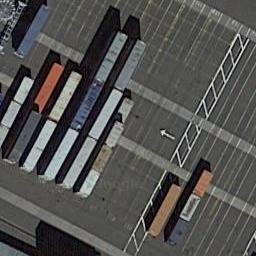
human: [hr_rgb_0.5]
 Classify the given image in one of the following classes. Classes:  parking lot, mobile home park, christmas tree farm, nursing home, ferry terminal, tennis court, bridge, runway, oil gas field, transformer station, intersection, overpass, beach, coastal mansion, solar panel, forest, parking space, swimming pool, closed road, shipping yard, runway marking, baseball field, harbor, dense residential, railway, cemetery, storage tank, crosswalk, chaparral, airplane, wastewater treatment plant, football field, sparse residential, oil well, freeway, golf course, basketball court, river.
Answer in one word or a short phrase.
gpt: shipping yard